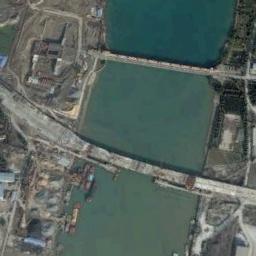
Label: bridge